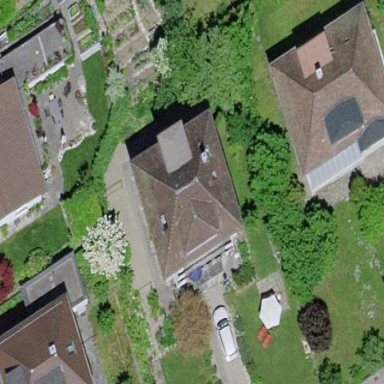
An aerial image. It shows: House with hipped roof.